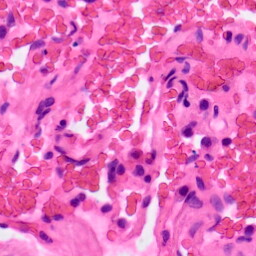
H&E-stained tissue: Lung